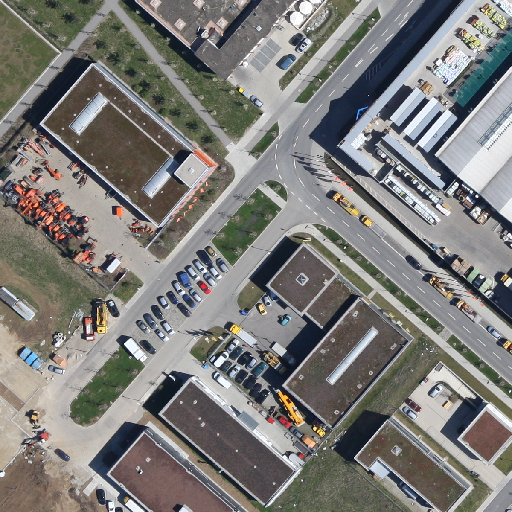
Referring expression: van in the parking area